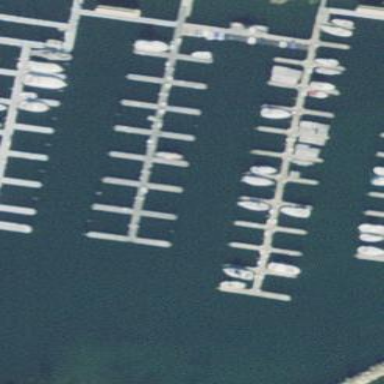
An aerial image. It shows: Marina on leisure land.